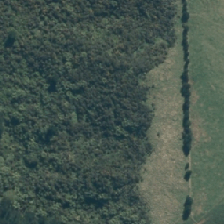
Land cover: grose_broom